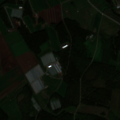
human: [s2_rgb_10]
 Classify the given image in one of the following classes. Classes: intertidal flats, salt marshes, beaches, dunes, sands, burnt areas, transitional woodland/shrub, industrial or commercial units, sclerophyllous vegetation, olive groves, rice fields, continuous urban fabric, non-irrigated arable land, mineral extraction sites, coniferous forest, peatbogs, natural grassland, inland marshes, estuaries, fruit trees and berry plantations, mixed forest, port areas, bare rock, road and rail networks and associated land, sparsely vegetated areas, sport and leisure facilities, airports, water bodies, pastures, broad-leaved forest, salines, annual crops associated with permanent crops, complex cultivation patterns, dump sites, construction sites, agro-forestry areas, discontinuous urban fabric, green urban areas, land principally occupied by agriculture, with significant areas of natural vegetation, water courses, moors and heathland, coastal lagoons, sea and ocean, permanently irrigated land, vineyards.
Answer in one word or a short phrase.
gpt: non-irrigated arable land, land principally occupied by agriculture, with significant areas of natural vegetation, coniferous forest